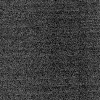
Atmospheric dust classification: dusty